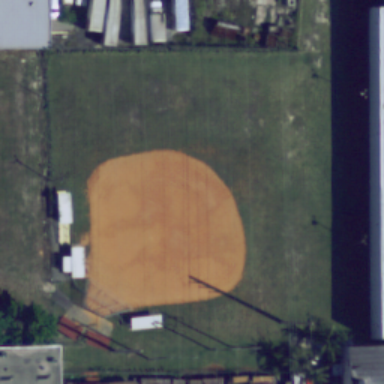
This is an old baseball diamond .